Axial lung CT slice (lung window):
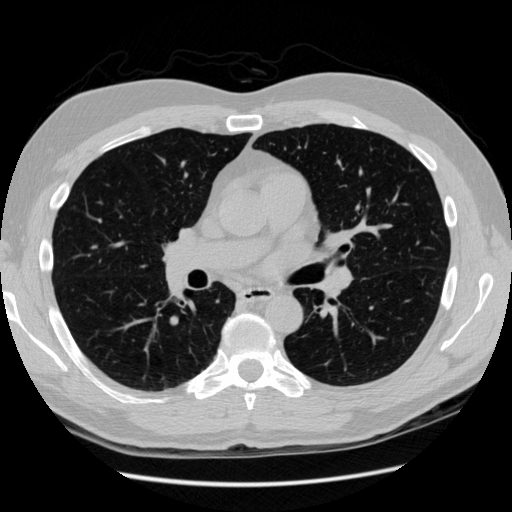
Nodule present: no